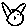
Label: cat